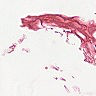
Metastatic tissue present: no